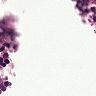
Metastatic tissue present: yes